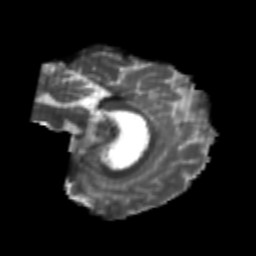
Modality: T2w
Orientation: sagittal
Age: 21
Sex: male
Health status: healthy
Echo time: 0.074 s